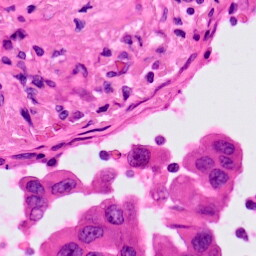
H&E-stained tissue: Lung